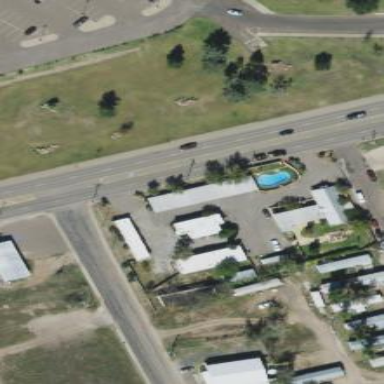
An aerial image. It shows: Motel.